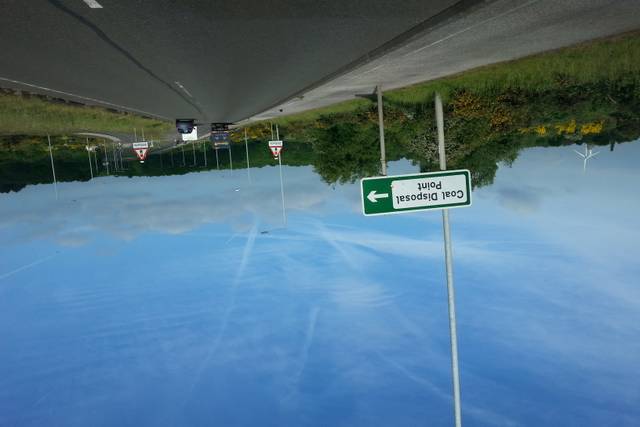
Region: United Kingdom
Coordinates: 53.121, -1.114